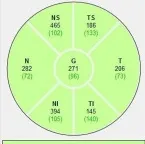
(B) Fluorescein angiography.
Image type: ophthalmic_imaging (ophthalmic_angiography)